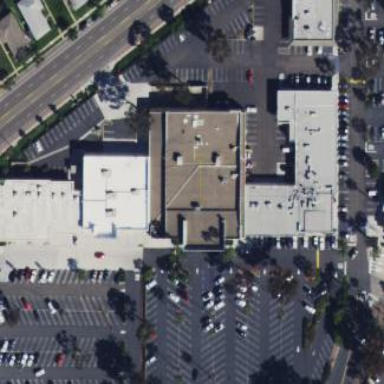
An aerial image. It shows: Retail building of commercial type.